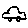
Label: car